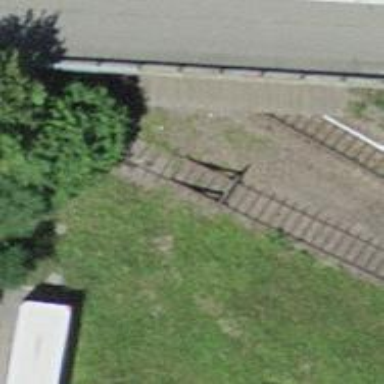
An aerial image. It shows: Railway buffer stop.